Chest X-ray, AP view. Patient: 40 years old, sex M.
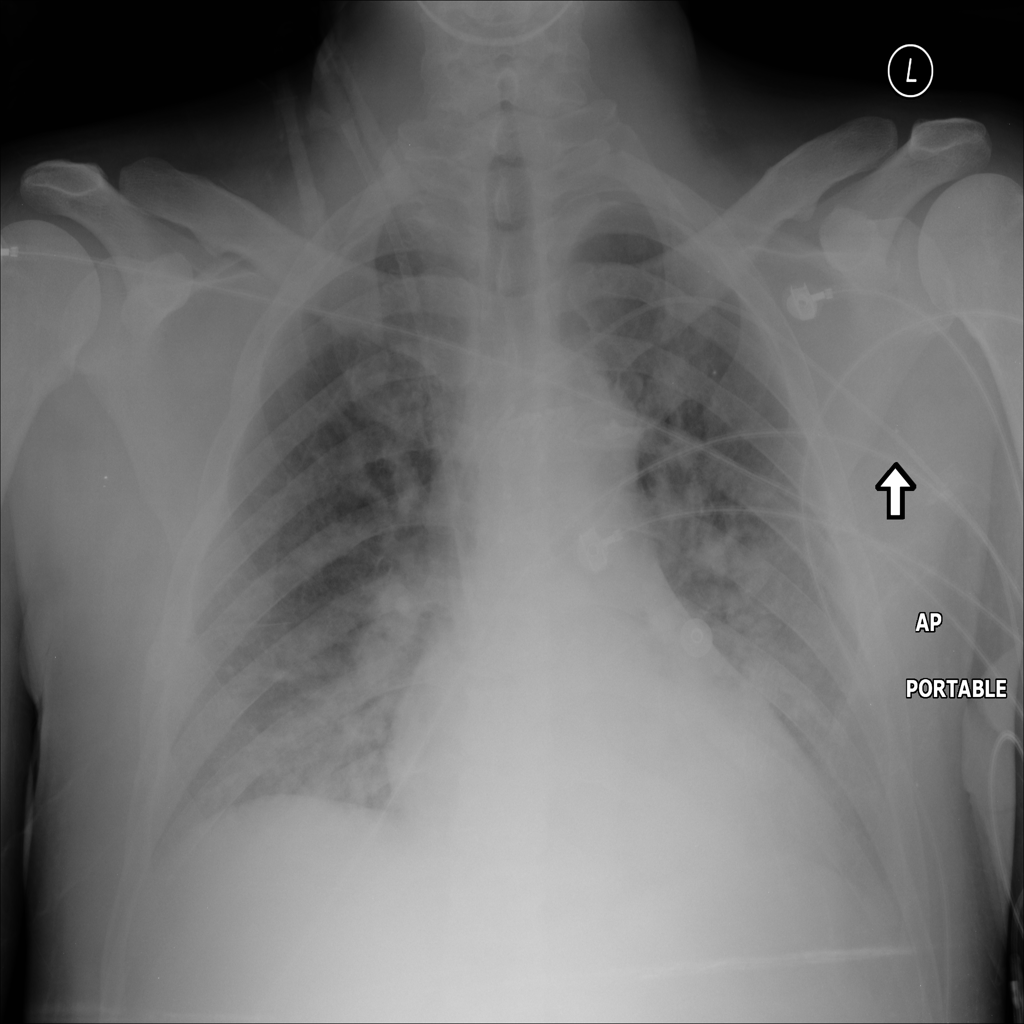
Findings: Cardiomegaly